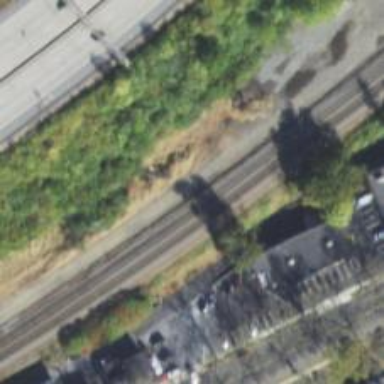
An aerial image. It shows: Railway siding with rails.